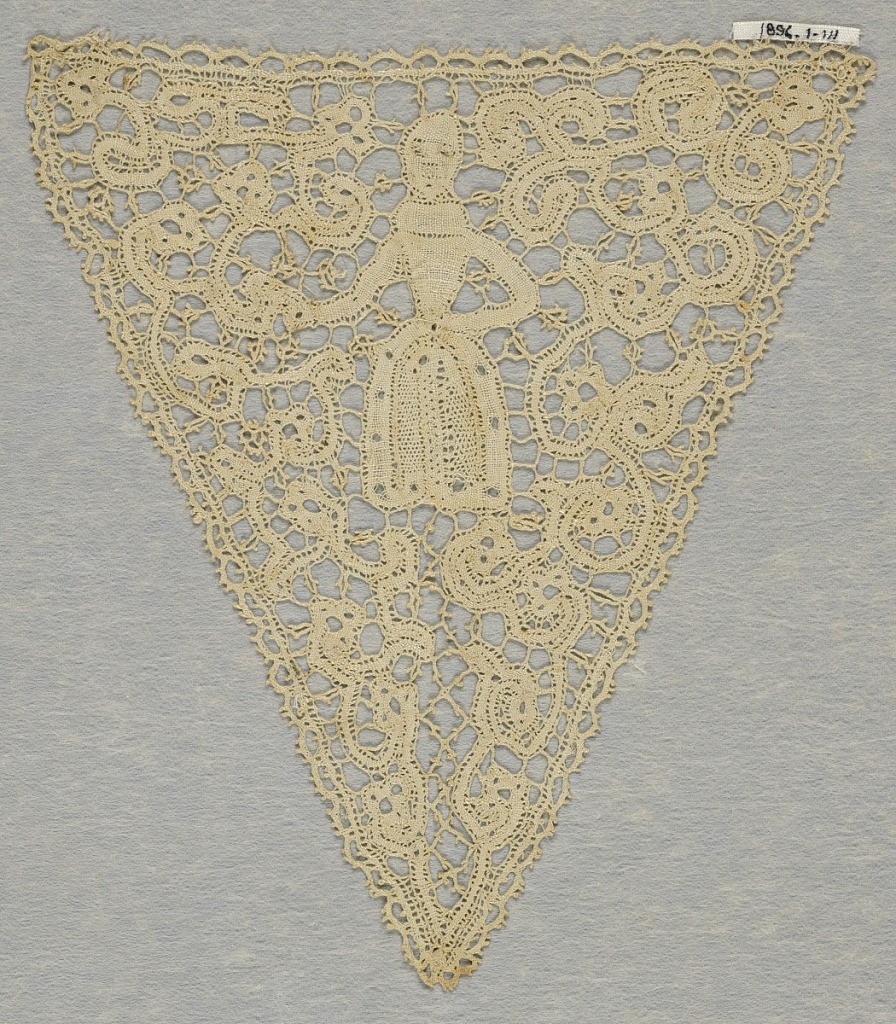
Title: Stomacher
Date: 17th century
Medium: linen Technique: bobbin lace (continuous tape with bars added)
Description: Female figure with full skirt in center with scrolling floral design in the background.